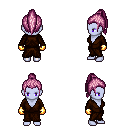
a pixel art fantasy rpg character, female body template, dark elf, purple skin, brown robe, magenta pants, pink long topknot hairstyle, gold gloves, four views (front, back, left, right), 2x2 character sprite sheet, small pixel art, hard edges, no anti-aliasing